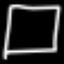
Label: square